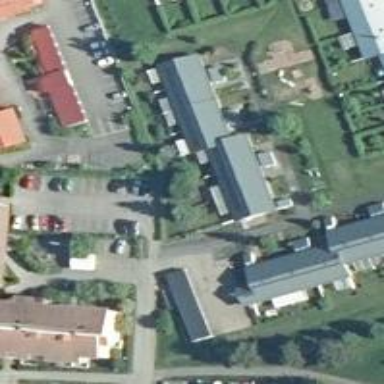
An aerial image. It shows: Living street.